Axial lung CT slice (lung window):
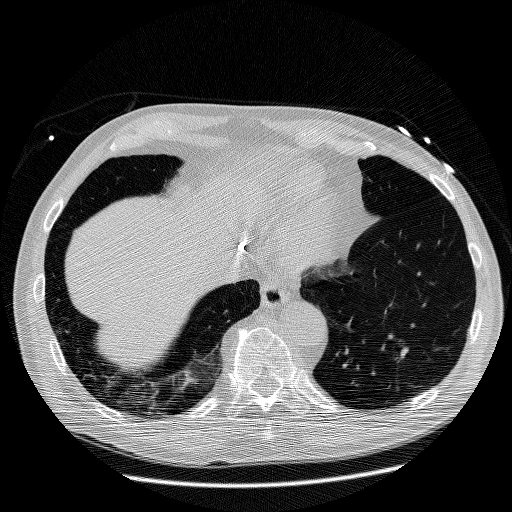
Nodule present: no